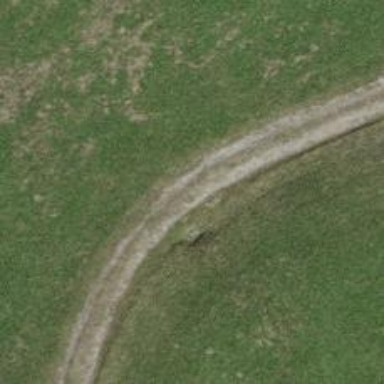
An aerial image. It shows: Compacted track with grade 4 tracktype.